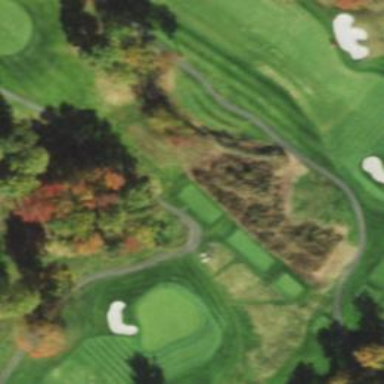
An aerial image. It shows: Path for both roads and golfers.